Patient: sex M, age 62
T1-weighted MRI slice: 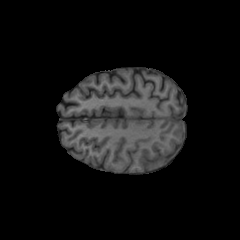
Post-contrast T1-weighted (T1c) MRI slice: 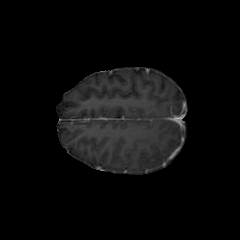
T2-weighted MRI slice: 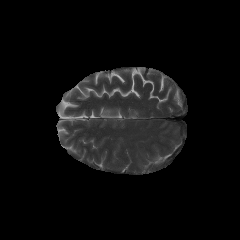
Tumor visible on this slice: yes
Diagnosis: Glioblastoma, IDH-wildtype
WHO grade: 4